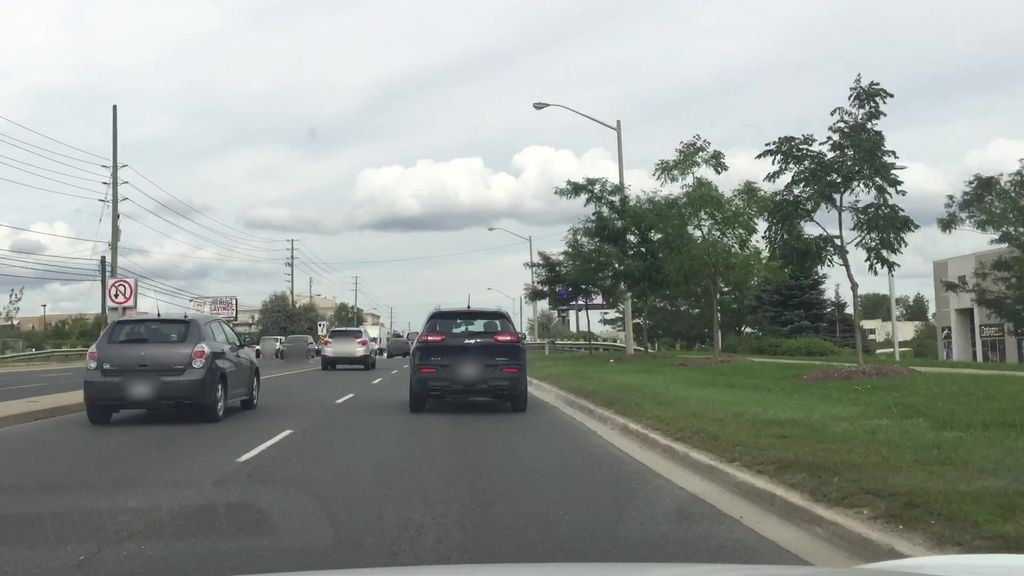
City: toronto